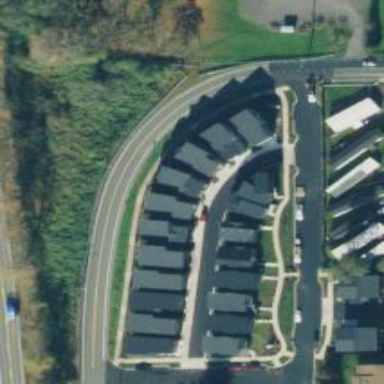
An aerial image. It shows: Sidewalk along the footway.